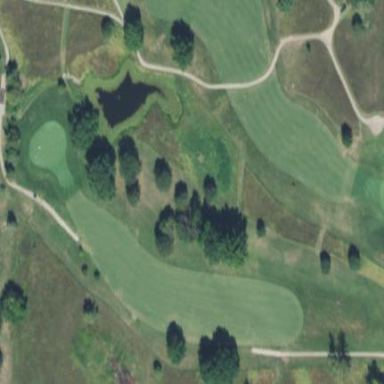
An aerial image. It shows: Rough grass surface in golf course setting.